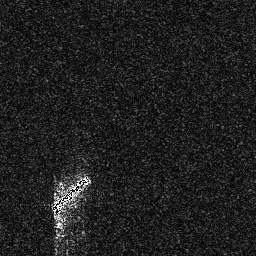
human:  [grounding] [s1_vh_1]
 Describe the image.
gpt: In the satellite image, there is  <ref>1 medium ship </ref> <box>[[19, 67, 35, 82, 0]]</box> located at bottom left.